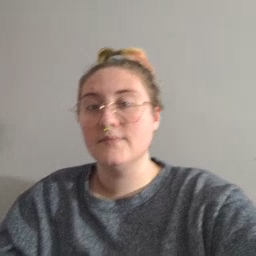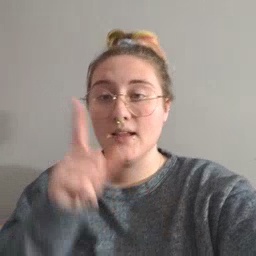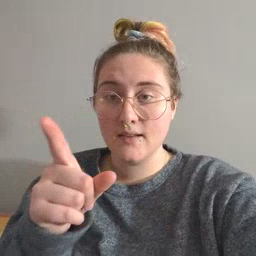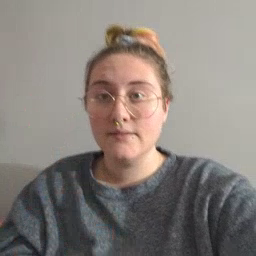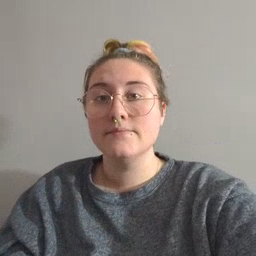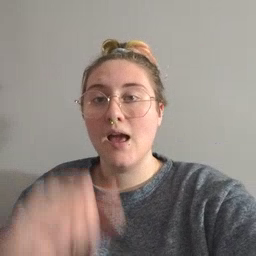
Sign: hesheit